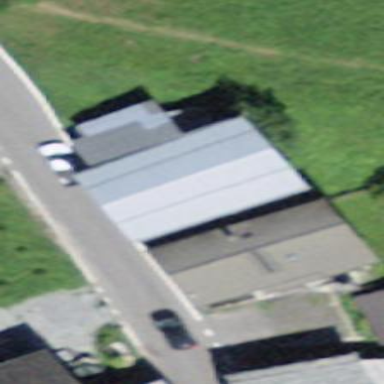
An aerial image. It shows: Building.